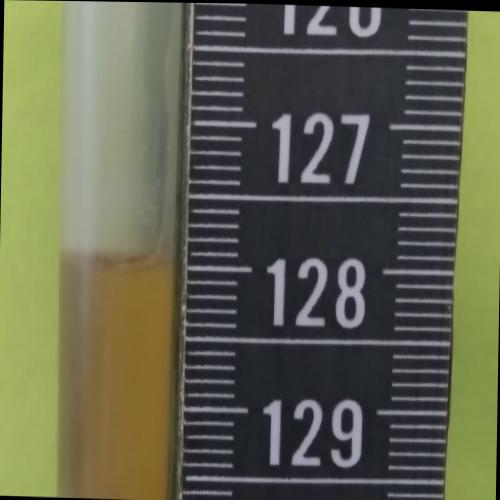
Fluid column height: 128.0 cm